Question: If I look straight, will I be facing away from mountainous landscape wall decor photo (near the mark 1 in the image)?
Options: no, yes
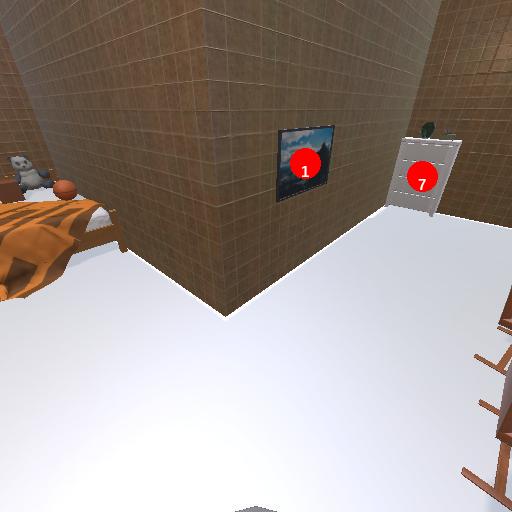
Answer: no